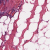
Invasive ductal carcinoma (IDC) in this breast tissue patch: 0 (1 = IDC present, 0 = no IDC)